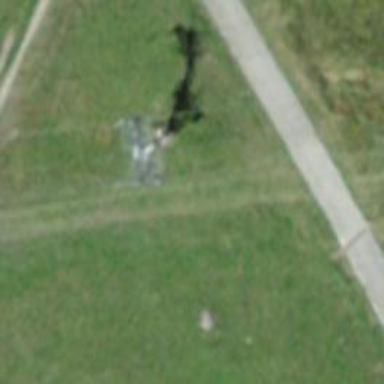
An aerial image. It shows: Pylon for aerialway.